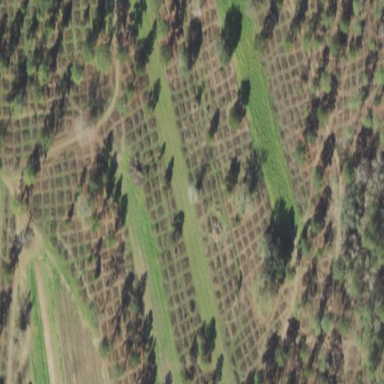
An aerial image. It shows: Orchard.